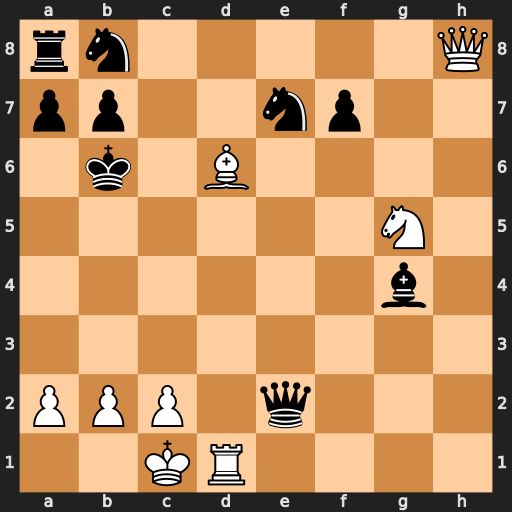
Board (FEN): rn5Q/pp2np2/1k1B4/6N1/6b1/8/PPP1q3/2KR4
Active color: w
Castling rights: -
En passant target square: -
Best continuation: Qd4+ Kc6 Qc3+ Kd7 Re1